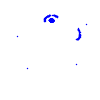
Particle: electron